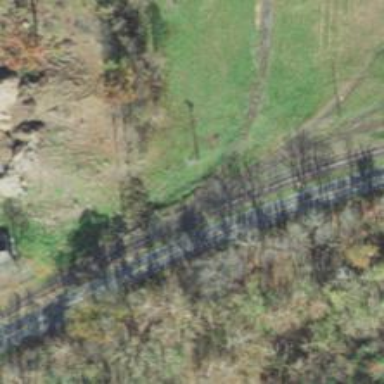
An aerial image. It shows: Abandoned railway.